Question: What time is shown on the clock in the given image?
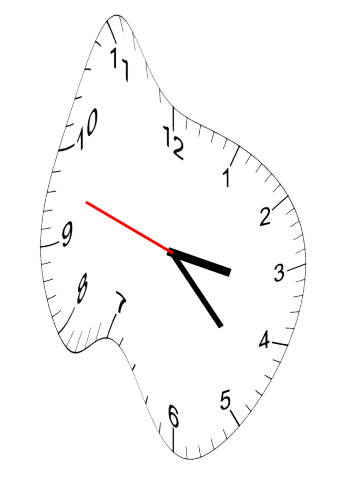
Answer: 03:22:48